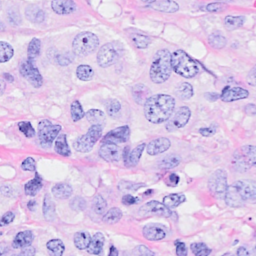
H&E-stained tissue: Breast